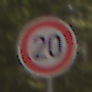
Verkehrszeichen: Geschwindigkeit20
Umgebung: Outdoor, Nature
Tageszeit: Midday
Wetter: PartlyCloudy
Licht: Natural
Jahreszeit: NotSpecified
Kontrast: LowContrast